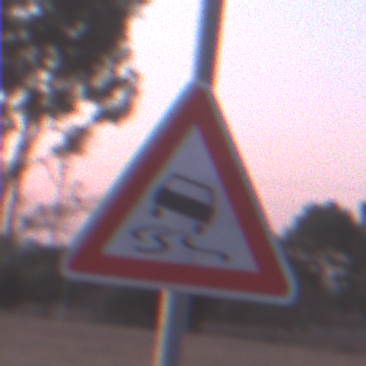
Verkehrszeichen: SchleuderOderRutschgefahr
Umgebung: Outdoor, Nature
Tageszeit: SunriseSunset
Wetter: Clear
Licht: Natural
Jahreszeit: NotSpecified
Kontrast: LowContrast